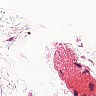
Metastatic tissue present: no